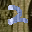
Label: 2